Question: I just installed VS2012, SSME 2012 with LocalDB, now I want to connect to server

What's ther server name?, I tried Rafael-PC\sqlexpress, .\sqlexpress, localdb, etc..
Thank you in advance..
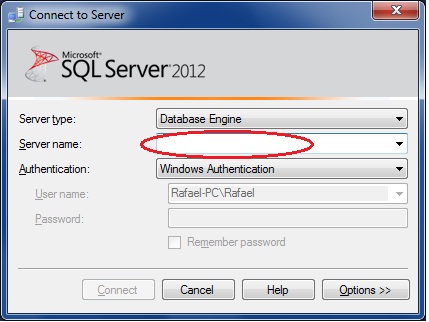
Answer: More info at this SO thread: <URL>